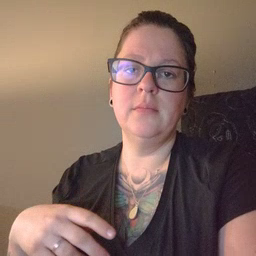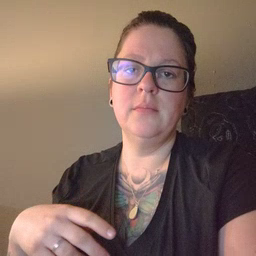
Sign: high